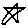
Label: star